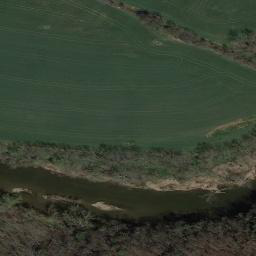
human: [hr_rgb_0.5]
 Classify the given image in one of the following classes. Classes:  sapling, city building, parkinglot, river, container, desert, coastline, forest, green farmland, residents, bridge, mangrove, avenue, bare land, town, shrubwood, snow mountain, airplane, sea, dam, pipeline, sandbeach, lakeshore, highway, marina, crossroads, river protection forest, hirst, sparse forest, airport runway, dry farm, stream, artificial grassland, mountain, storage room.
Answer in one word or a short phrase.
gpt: river